Question: I want to initialise the center of the map to a custom location. Here is the code that I use for initialization:
'''
-(void)viewDidLoad{
[super viewDidLoad];
//mapView
GMSCameraPosition *camera = [GMSCameraPosition cameraWithLatitude:41.0109
longitude:28.998
zoom:6];
self.mapView = [GMSMapView mapWithFrame:CGRectZero camera:camera];
[self.mapView setCenter:CGPointMake(41.0109,28.998)];
}
'''
When I run this code, I saw a map centered to the Greenwich rather than the position that I gave to the camera(41.0109,28.998).
When I debug the code and print out the position of self.mapView.camera this is the output: 'GMSCameraPosition 0x17742ee0: target:(41.011, 28.998) bearing:0.000 zoomLevel:6.000 viewingAngle:0.000 lookAhead:0.000'. So I successfully set the location of the camera, why does it opening with the location of Greenwich?
Please note that, mapView is a subview (UIView) that I added to the main page and I was trying to set and modify the center location.
Here is a snapshot of my storyboard:

When I try to modify mapView, I cannot set the location of the map. However, if I use the "view" which is the main view of the window, I can successfully change the center of the map.
Why is the reason for that?
How can I set the startup position of GMSMapView?
The source code for this project can be found <URL>
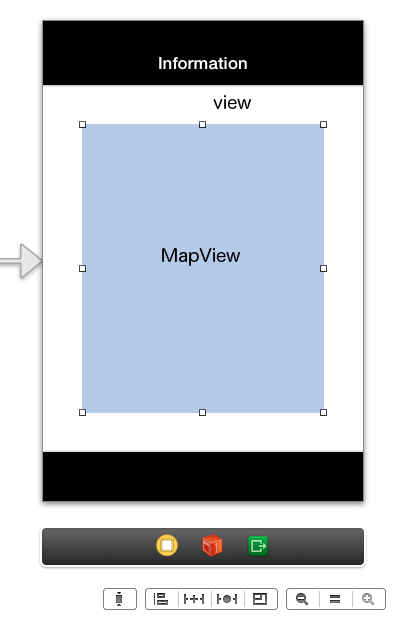
Answer: You ended up with two 'GMSMapView' objects. The first one is the one that you created in Interface Builder and the second one is the one that you created programmatically with 'GMSCameraPosition' object in '-viewDidLoad' method.
Seems like 'self.mapsView' references the view that you created in Interface Builder. When you assign a new 'GMSMapView' object with this line;
'self.mapView = [GMSMapView mapWithFrame:CGRectZero camera:camera];'
you are actually losing the one that is created in Interface Builder, so your attempt to change the camera position is not working, because you're sending the message to the wrong object.
Also because of not adding the second 'GMSMapView' object to the view hierarhcy after you created it programmatically, in '-viewDidLoad' method, you are not seeing it in your app. Although it sets its camera position correctly.
So you have two options;
1- Remove the mapView from interface builder (and unbind its outlet) and don't touch to the code but replace this line;
'[self.mapView setCenter:CGPointMake(41.0109,28.998)];'
with this line;
'[self.view addSubview:self.mapView];'
So that you'll have a map view created programmatically.
2- Don't touch to the storyboard, but remove this line;
'self.mapView = [GMSMapView mapWithFrame:CGRectZero camera:camera];'
So you'll be creating a map view in Interface Builder, and configuring it.
Then it would be all fine.